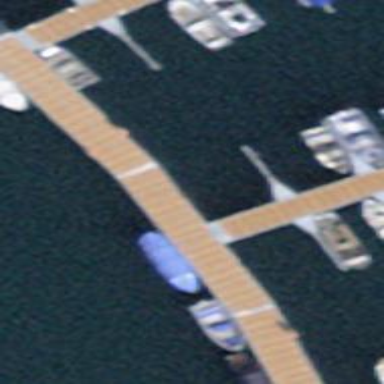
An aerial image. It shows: Man-made pier.